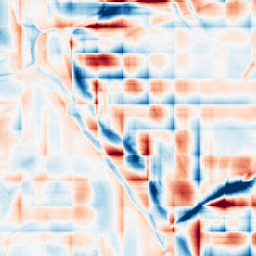
Category: wavelet
Decomposition family: wavelet_dwt
Decomposition parameters: wavelet: db2
level: 5
Upsampling method: sinc_hamming
Upsampling parameters: scale: 4
kernel_size: 16
Upsampling scale: 4